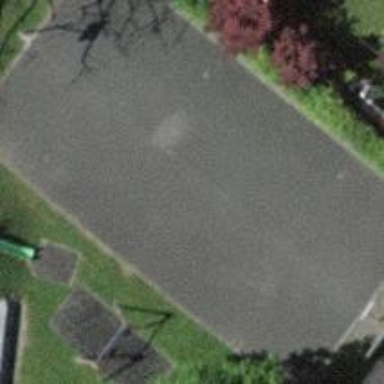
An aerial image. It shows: Basketball court on pitch.